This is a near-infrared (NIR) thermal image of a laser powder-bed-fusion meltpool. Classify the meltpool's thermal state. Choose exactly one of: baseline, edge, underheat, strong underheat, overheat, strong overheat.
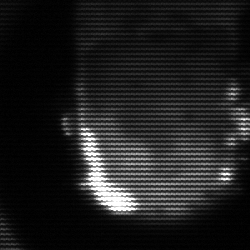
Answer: baseline